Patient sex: M
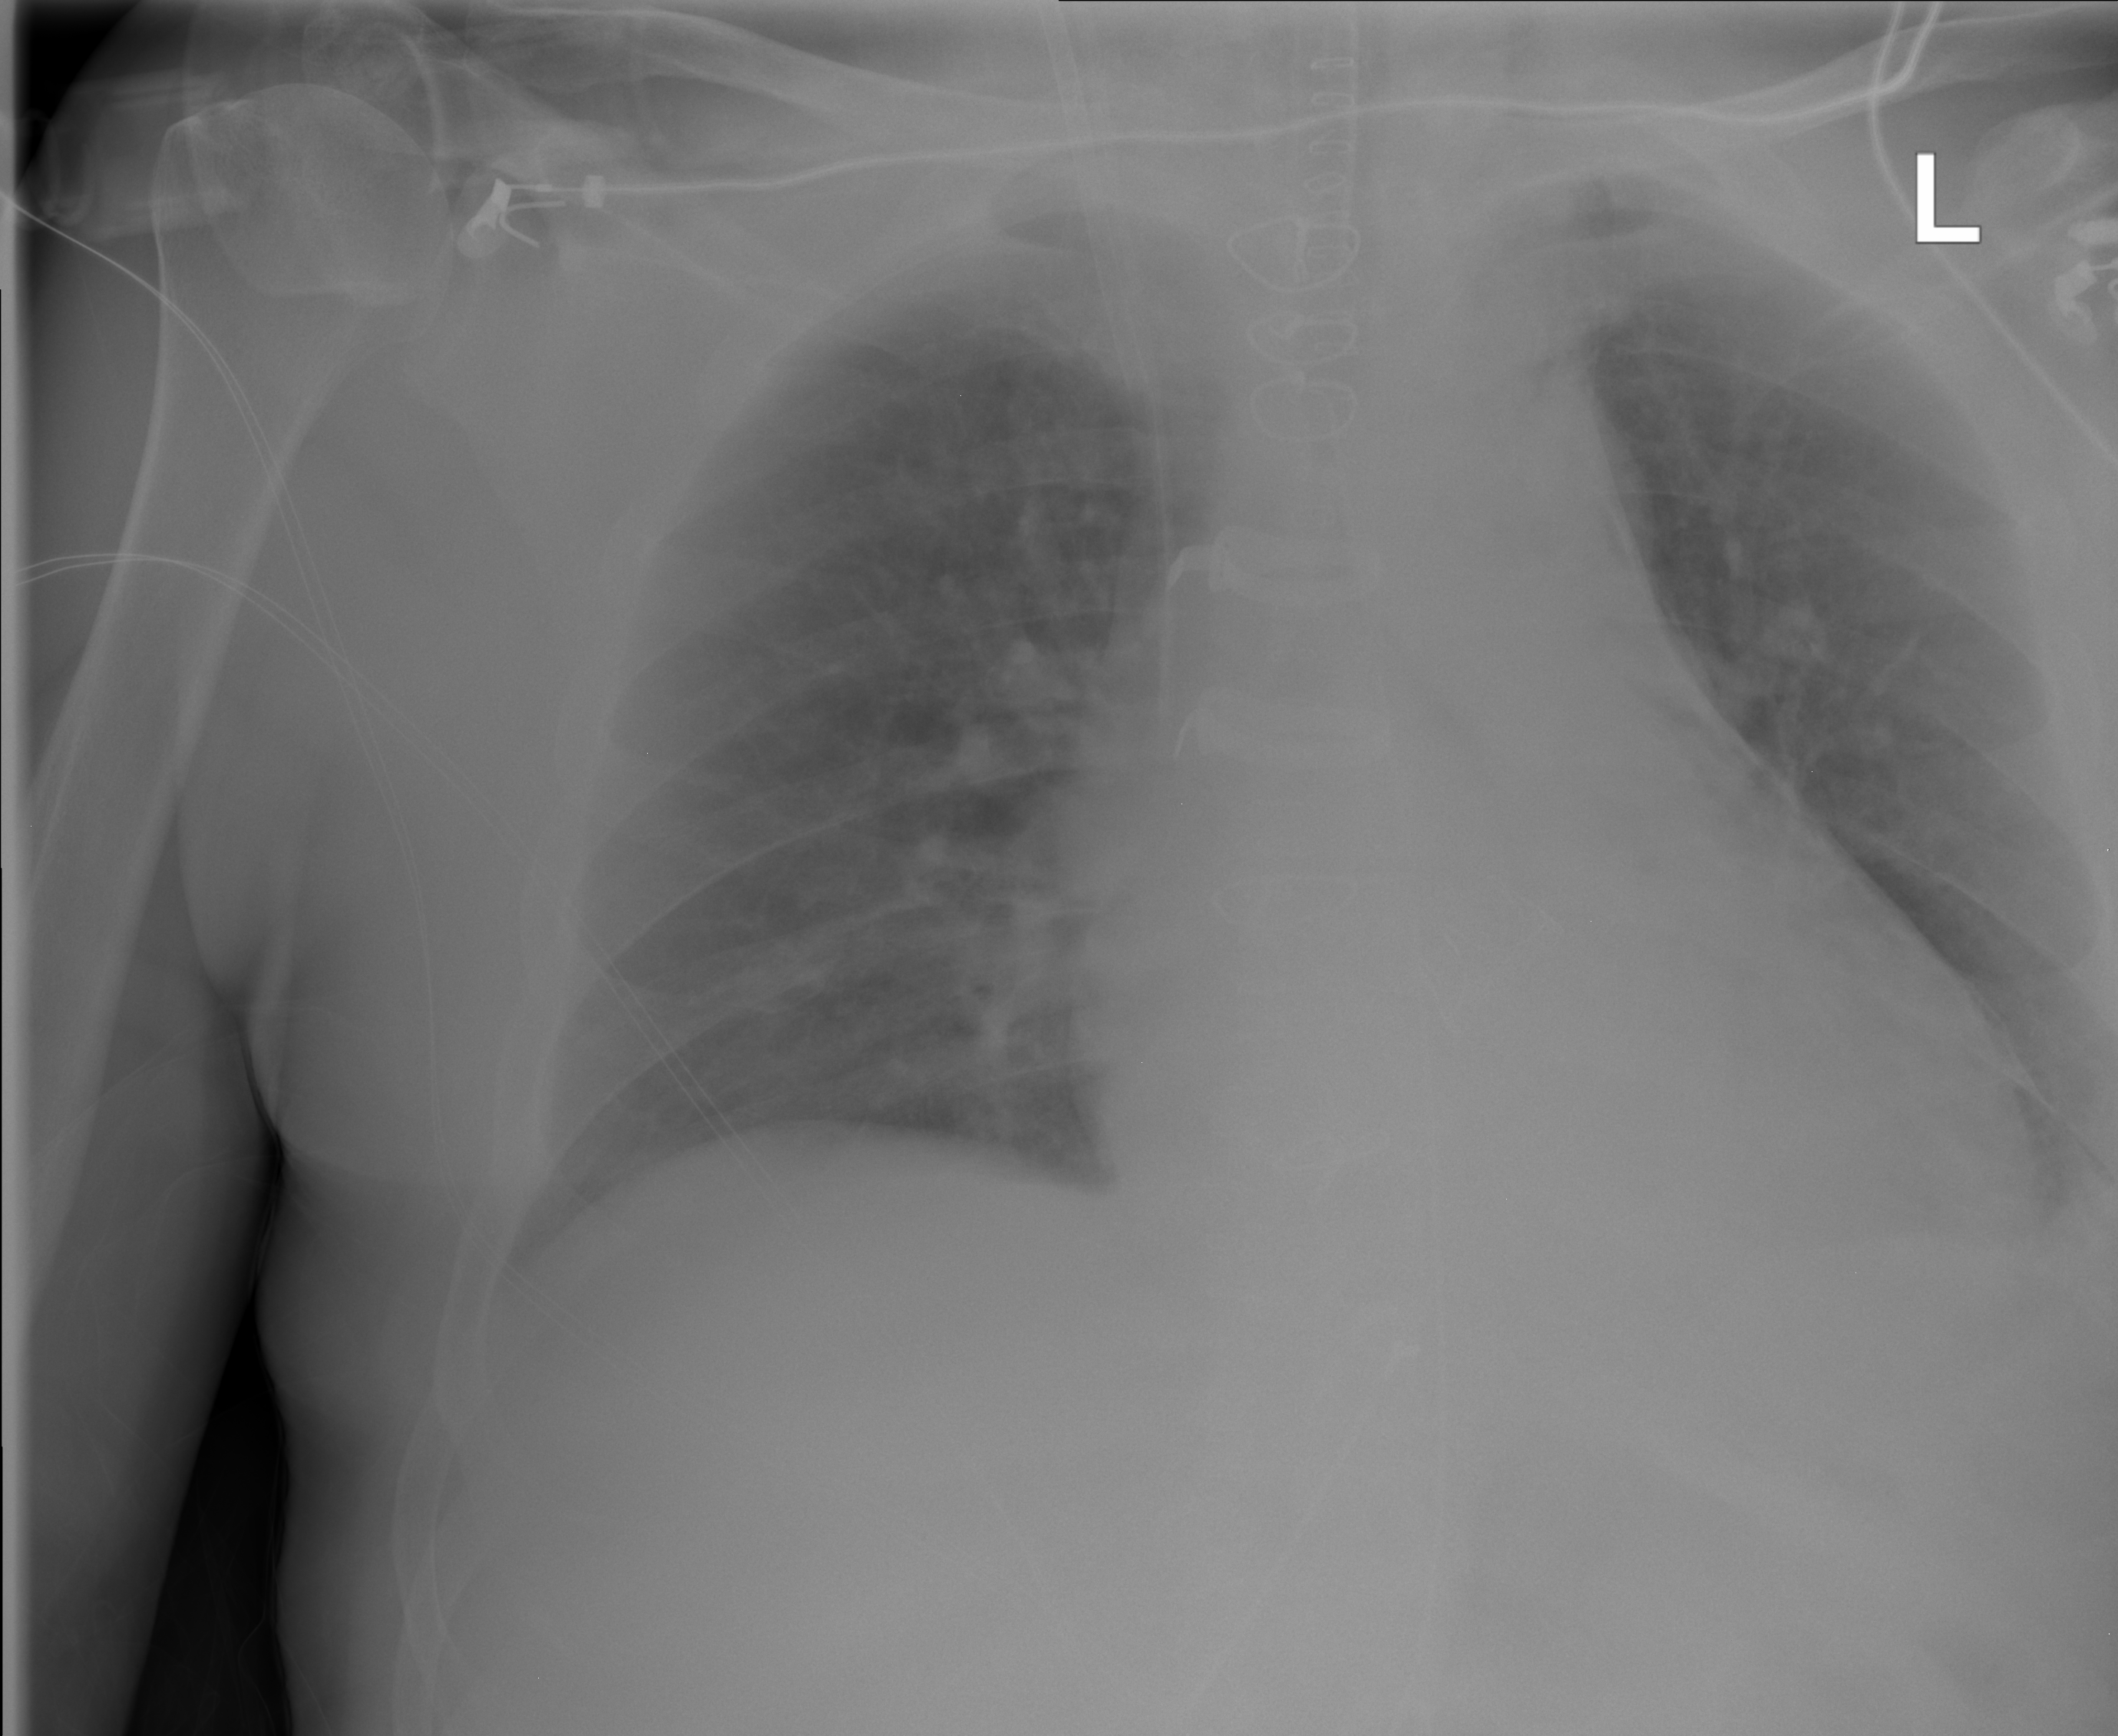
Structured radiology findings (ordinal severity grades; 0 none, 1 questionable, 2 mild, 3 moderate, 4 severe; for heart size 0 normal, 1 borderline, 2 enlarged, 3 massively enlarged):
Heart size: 1
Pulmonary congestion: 0
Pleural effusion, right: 0
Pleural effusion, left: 0
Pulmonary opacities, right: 0
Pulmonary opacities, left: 0
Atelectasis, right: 1
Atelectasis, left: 1